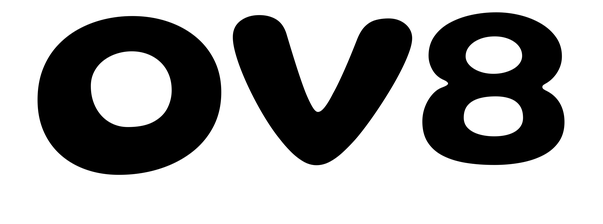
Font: Gluten_SemiBold